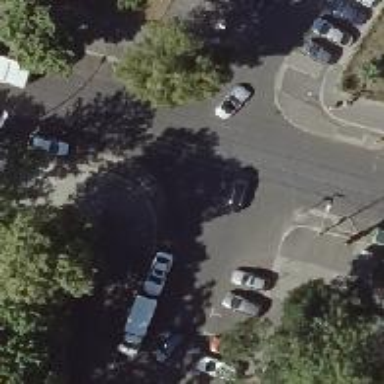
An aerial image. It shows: Unmarked road crossing.